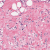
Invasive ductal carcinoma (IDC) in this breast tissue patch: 1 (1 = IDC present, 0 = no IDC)